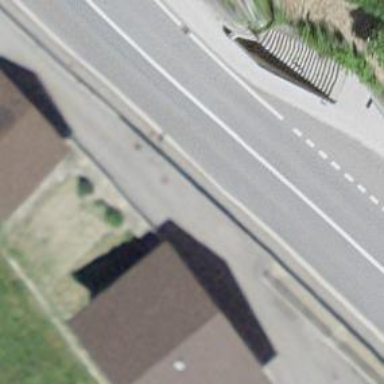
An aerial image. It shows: Retaining wall.